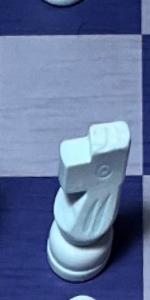
Label: Knight_White